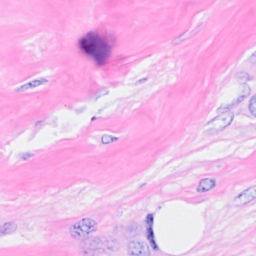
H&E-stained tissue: Breast